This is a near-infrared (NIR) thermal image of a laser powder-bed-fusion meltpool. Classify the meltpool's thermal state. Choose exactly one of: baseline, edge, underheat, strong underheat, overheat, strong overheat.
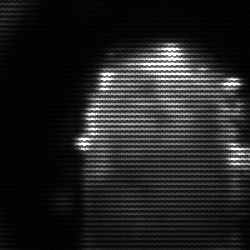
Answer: baseline